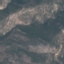
Label: HerbaceousVegetation